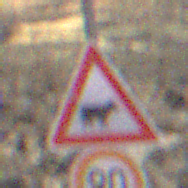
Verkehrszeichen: ViehtriebLinks
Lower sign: Geschwindigkeit90
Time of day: Midday
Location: Outdoor (Nature)
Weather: Clear
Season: NotSpecified
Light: Natural